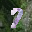
Label: 7